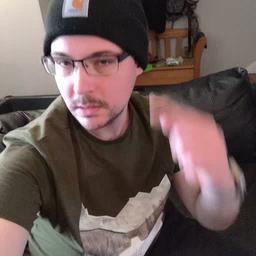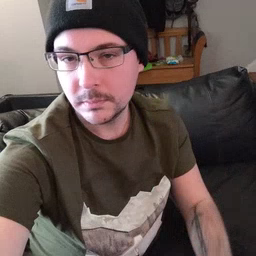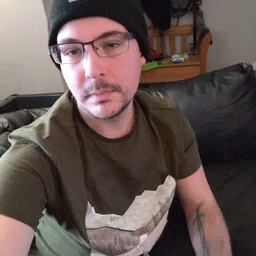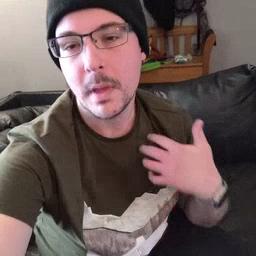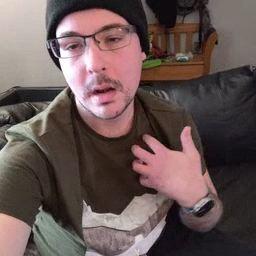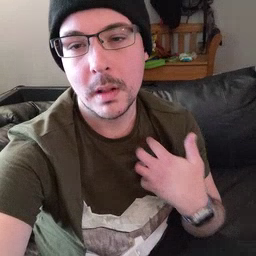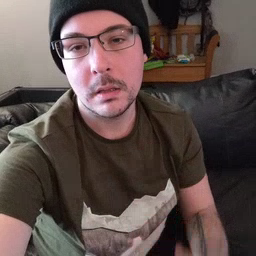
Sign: animal